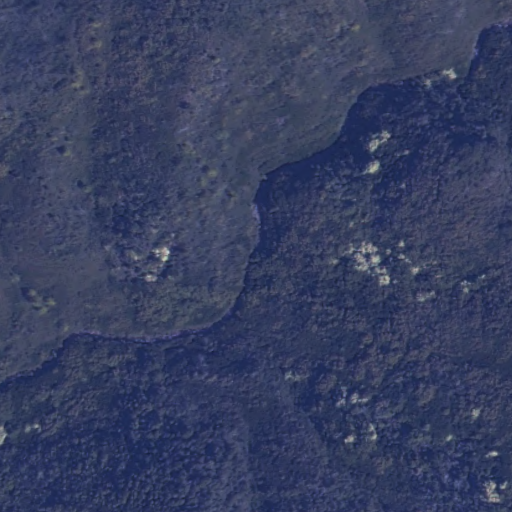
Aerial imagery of valley in Hawaii named Kawaipapa Valley containing only unknown